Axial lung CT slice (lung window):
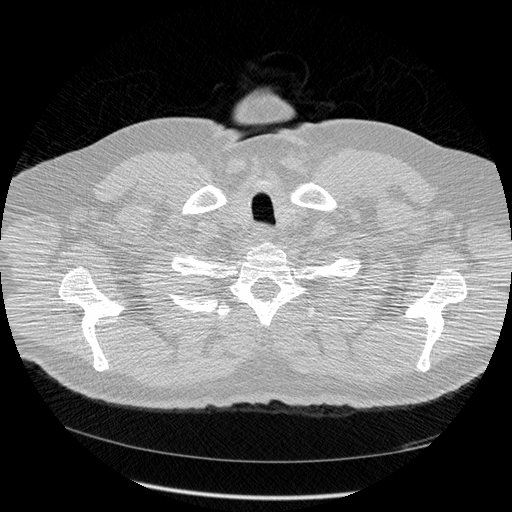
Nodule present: no